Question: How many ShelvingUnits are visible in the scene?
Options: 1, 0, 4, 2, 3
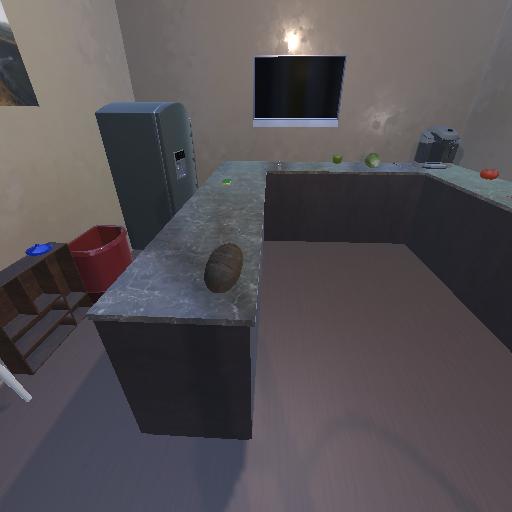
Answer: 1